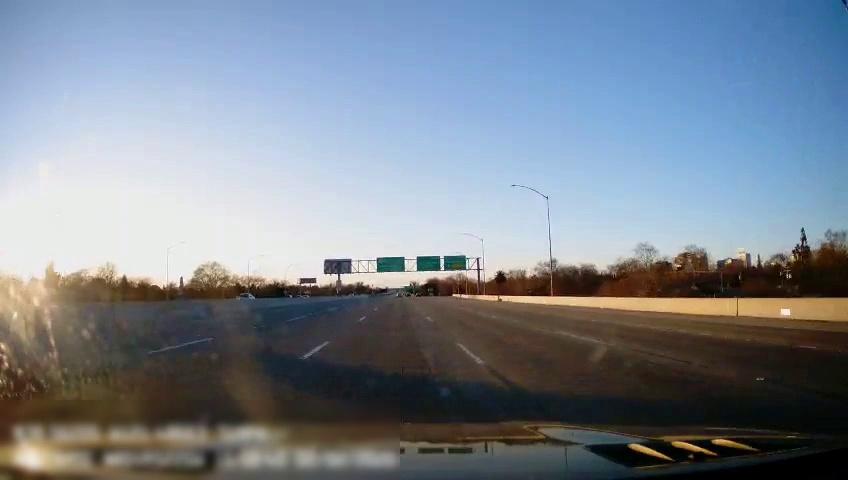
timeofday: Day
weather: Sunny
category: Drivable Space
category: Vehicles | Car
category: Lanes | Current Lane
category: Lanes | Current Lane
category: Lanes | Alternate Lane
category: Traffic | Signs
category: Traffic | Signs
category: Traffic | Signs